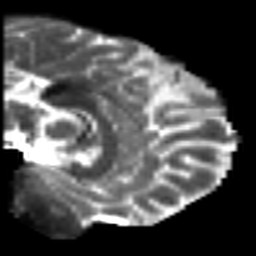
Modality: T2w
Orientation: sagittal
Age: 19
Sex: male
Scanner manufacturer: siemens
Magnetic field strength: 3 T
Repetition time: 7 s
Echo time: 0.0926 s